Question: According to Microsoft documentation in the following link :
> <URL>-
So there's a question,that why in physical memory cannot have contiguous memory for a process?
Also there's another question due to the documentation, the following picture which demonstrates virtual memory for user and system space:

The system virtual address space is unique in the whole of the memory but there's a virtual address space for each process ?
Thanks.
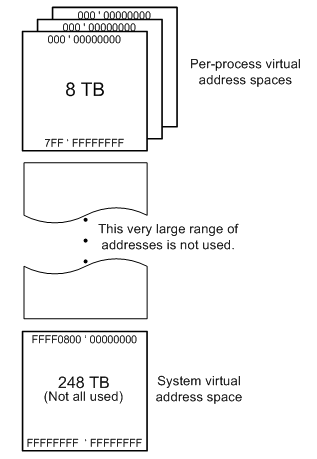
Answer: At first when a process is loaded into memory, the OS can optimize to load process pages contiguously to physical memory.The process pages in memory cant always be contiguous due to swapping in and out, because there are other processes and things in memory that occupy space,so if later when some process pages becomes less used it is swapped back to hard drive, and when it is needed again it is not guaranteed to be loaded to the same spot before swapping out because there can be another process page laying there. You should read about virtual memory to gain good understanding of all of this.